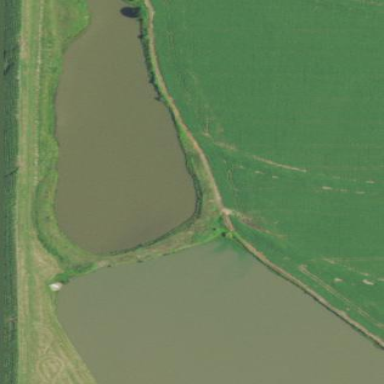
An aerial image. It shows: Serene pond surrounded by nature.